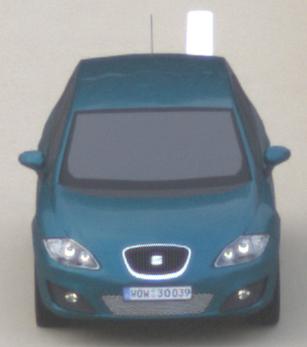
Make: SEAT
Model: Leon 1.4
Detailed model: Leon (1P)
Model produced from: 2009/04
Model produced until: 2010/08
Doors: 5
Color: blue
Road condition: dry road
Daytime: sunrise or sunset
Contrast: low contrast